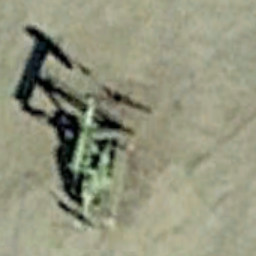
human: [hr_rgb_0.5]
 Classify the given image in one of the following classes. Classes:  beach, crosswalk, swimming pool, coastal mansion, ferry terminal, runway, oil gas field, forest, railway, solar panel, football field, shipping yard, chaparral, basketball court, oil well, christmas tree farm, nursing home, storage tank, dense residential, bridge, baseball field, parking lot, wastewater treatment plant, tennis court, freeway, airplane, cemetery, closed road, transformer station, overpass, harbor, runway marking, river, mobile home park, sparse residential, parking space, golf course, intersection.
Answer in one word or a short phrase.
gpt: oil well